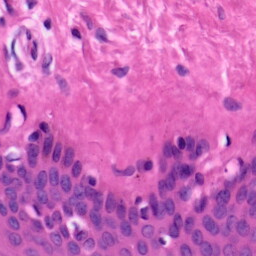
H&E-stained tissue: Skin